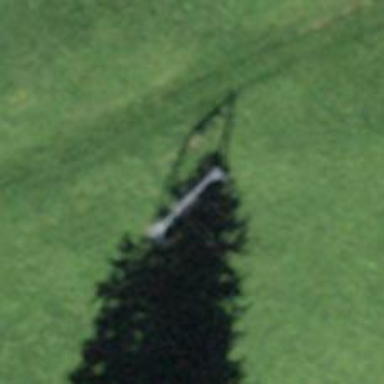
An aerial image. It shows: Pylon for aerialway.